Question: Hello I'm trying to delete all the rows where in column B the members value is over 1000.
I tried this step by step and tried first getting rid of all the unecessary data from B cells and leave just the line with the members.
I noticed there are 5 lines and the members line is the 6'th one. I searched for hours and I still don't get it HOW TO DELETE THE FIRST 5 LINES. Could you please offer me a hand of help? Im sure its soo easy but I cant find it.
I have this:
'''
Option Explicit
Sub Delete5TextLines()
Dim c As Range, s
Application.ScreenUpdating = False
For Each c In Range("B1", Range("B" & Rows.Count).End(xlUp))
**********
Next c
Application.ScreenUpdating = True
End Sub
'''
this is the .csv file:
<URL>

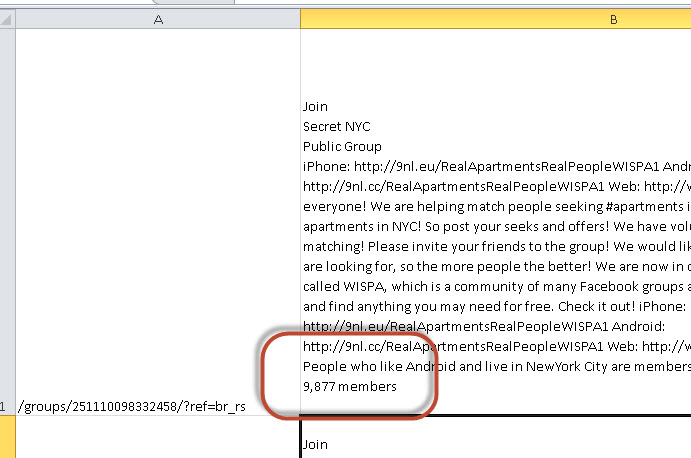
Answer: Alright, this is not very elegant, but the first thing that I came up with, that kinda works.
use this formula to delete the last word in your bulk of text ("members")
Assuming your text is in A1:
'''
=LEFT(A1,FIND("|",SUBSTITUTE(A1," ","|",LEN(A1)-LEN(SUBSTITUTE(A1," ",""))))-1)
'''
This formula gets you the last word of a text, in this case the number of members (because we deleted the word "members)
Assuming you put the formula above in A2
'''
=IF(ISERR(FIND(" ",A2)),"",RIGHT(A2,LEN(A2)-FIND("*",SUBSTITUTE(A2," ","*",LEN(A2)-LEN(SUBSTITUTE(A2," ",""))))))
'''
Now you should have extracted the number of members. If this value is <5000 you can delete the row with a vba loop that should look like this:
'''
Sub deleteRowsAfterMembers
Dim i as Integer
i = ThisWorkbook.Sheets(1).Rows.Count
While i > 0 Do
If (CellWithMemberCount).Value < 5000 Then
ThisWorkbook.Sheets(1).Rows(i).Delete
End If
i = i-1
Loop
End Sub
'''
That'll (hopefully) do it.